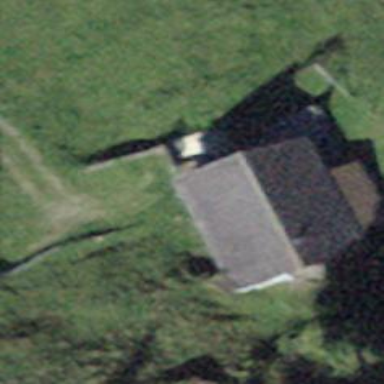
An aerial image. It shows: Detached building.